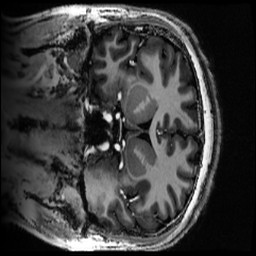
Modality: MP2RAGE
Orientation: coronal
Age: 20
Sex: male
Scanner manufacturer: siemens
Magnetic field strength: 6.98 T
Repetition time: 6 s
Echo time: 0.00283 s